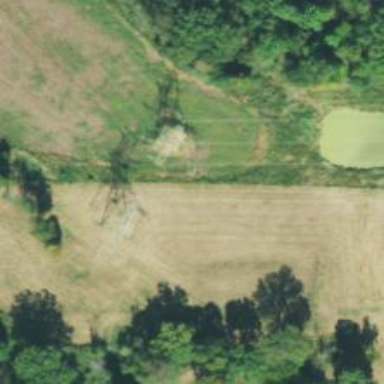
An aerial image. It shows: Lattice structure tower used for power distribution.